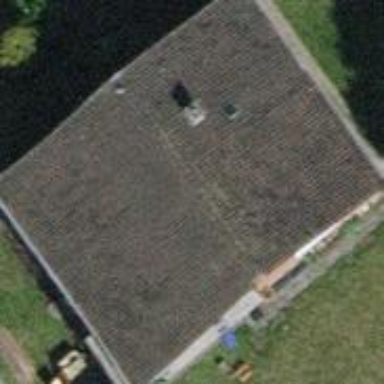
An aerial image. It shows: Detached building.